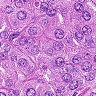
Metastatic tissue present: yes